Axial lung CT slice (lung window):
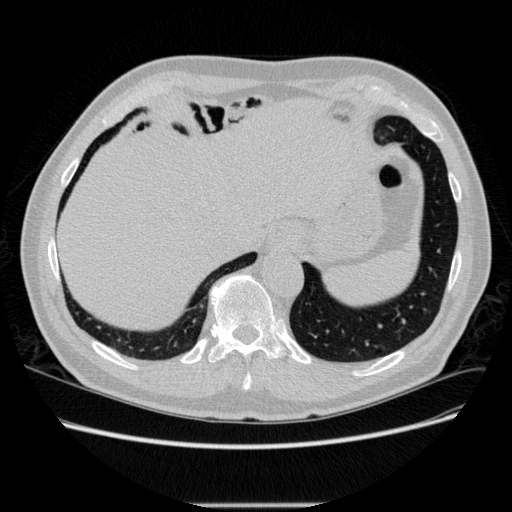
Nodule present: no